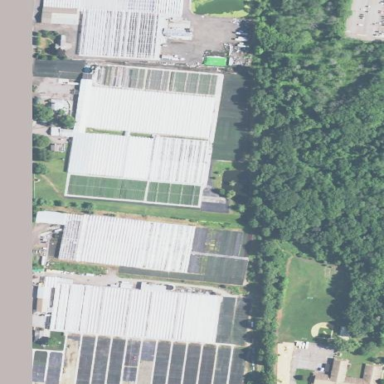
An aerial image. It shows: Greenhouse used for horticulture.